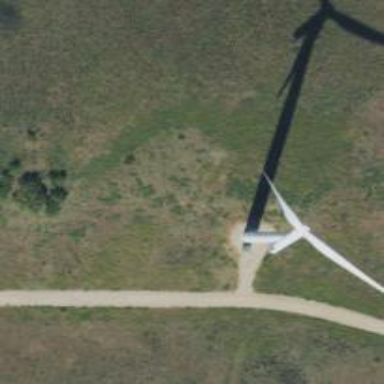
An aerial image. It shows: Wind generator using wind turbines of horizontal axis.